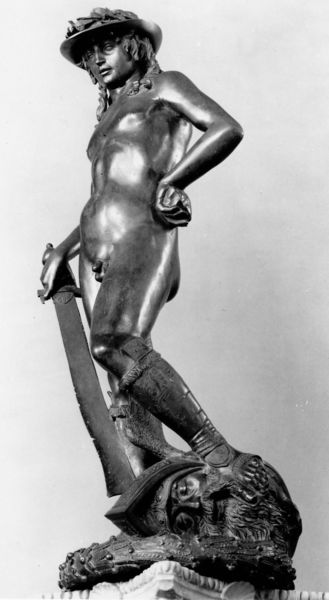
Titel: David mediceo
Künstler: Donatello
Institution: Florenz, Museo Nationale del Bargello, Salone di Donatello
Schlagwörter: fuß, kopf, nackt, finger, hut, hüte, kopfbedeckungen, alt, bart, mütze, mützen, arm, geköpft, silber, sockel, stehen, figur, haare, pose, locken, skulptur, kopfbedeckung, bein, zopf, sandalen, bronze, plastik, penis, schwert, säbel, waffe, helm, kranz, sieg, triumph, jüngling, schiene, schienen, david, hirte, sieger, siegerpose, bartlos, riese, rise, beinschienen, goliath, ponderiert, daiv, bartlois, tuchdavid, statue, metall, antike, haupt, mikropenis, micropenis